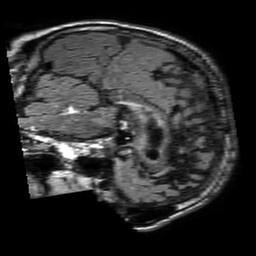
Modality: FLAIR
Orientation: sagittal
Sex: male
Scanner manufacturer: philips
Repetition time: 11 s
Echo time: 0.125 s